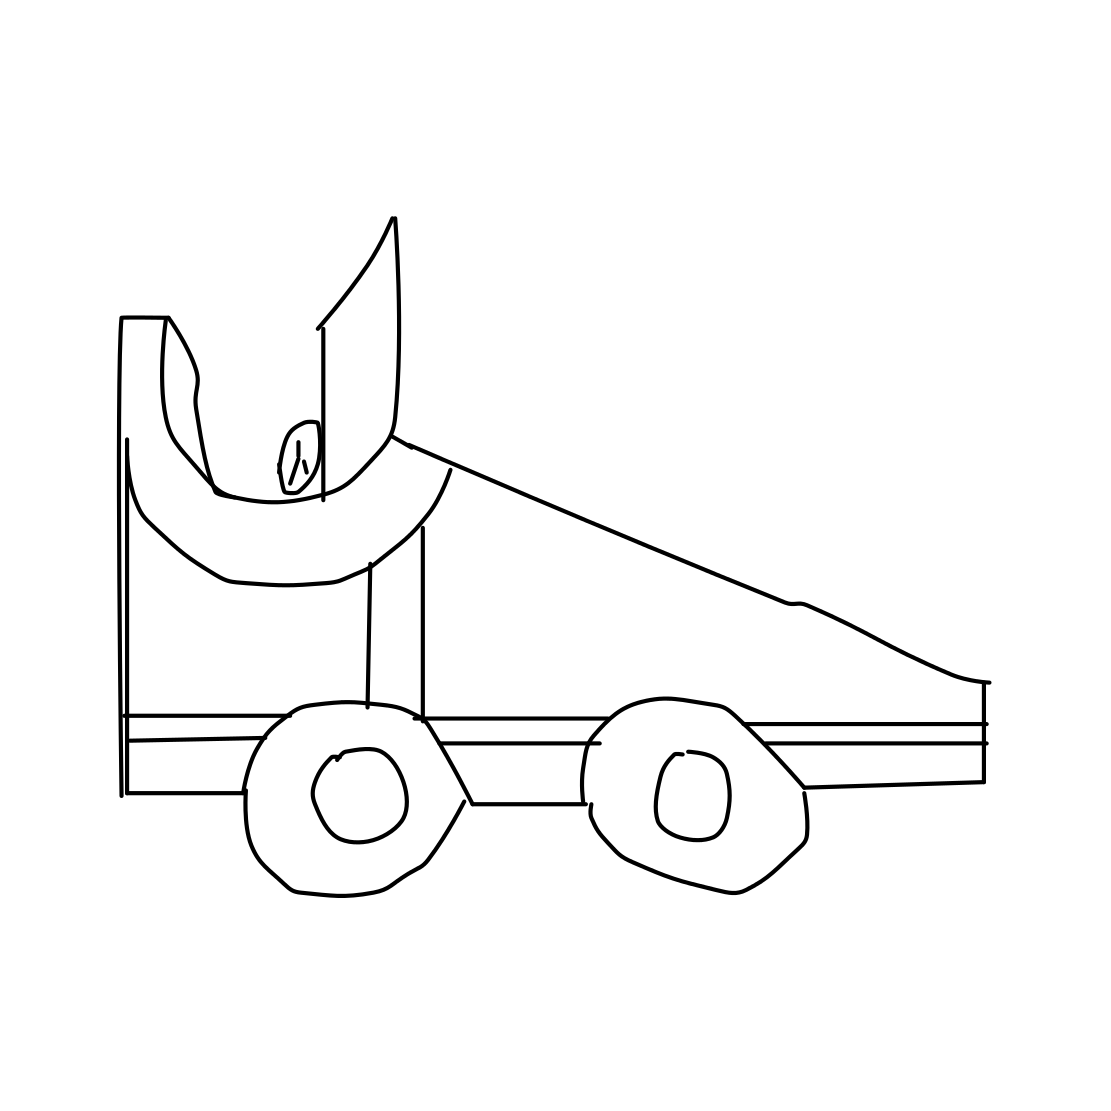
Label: race car